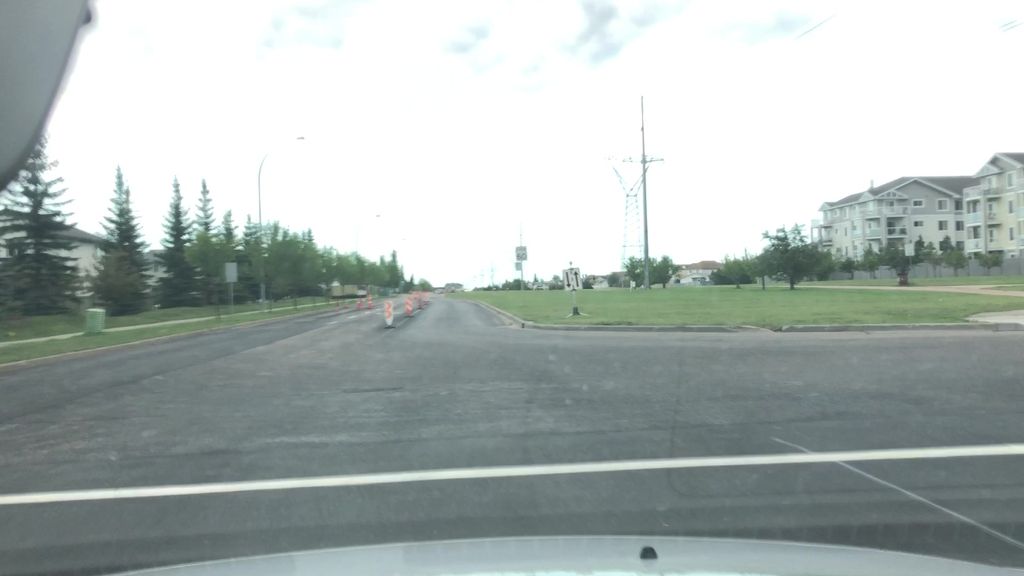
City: edmonton